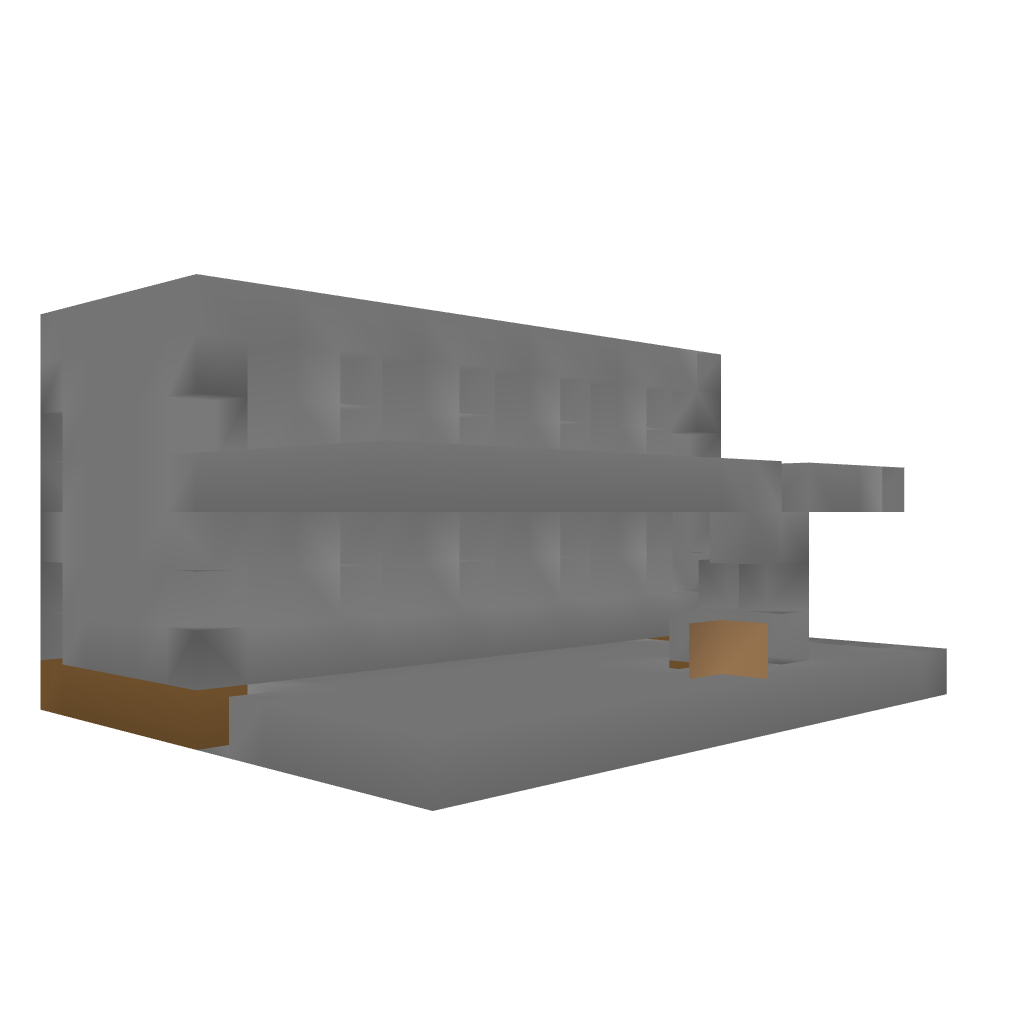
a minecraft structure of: super defence machine bad low quality